Question: I wish to implement a <URL> for a HttpClient in case the request fails first time.
I also wish to implement <URL> for subsequent retries. Mathematically it can be implemented as
<URL>

but I am struggling for quite some time now to implement it in the code
with HttpRequestRetryHandler.
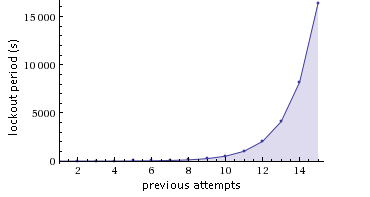
Answer: HttpRequestRetryHandler doesn't allow you that level of control; if you want to do something very specific like that, I'd recommend implementing something like a <URL> with increasing delays as per your formula.
'''
Handler mHandler = new Handler();
int mDelay = INITIAL_DELAY;
// try request
mHandler.postDelayed(mDelay, new Runnable() {
public void run() {
// try your request here; if it fails, then repost:
if (failed) {
mDelay *= 2; // or as per your formula
mHandler.postDelayed(mDelay, this);
}
else {
// success!
}
}
});
'''